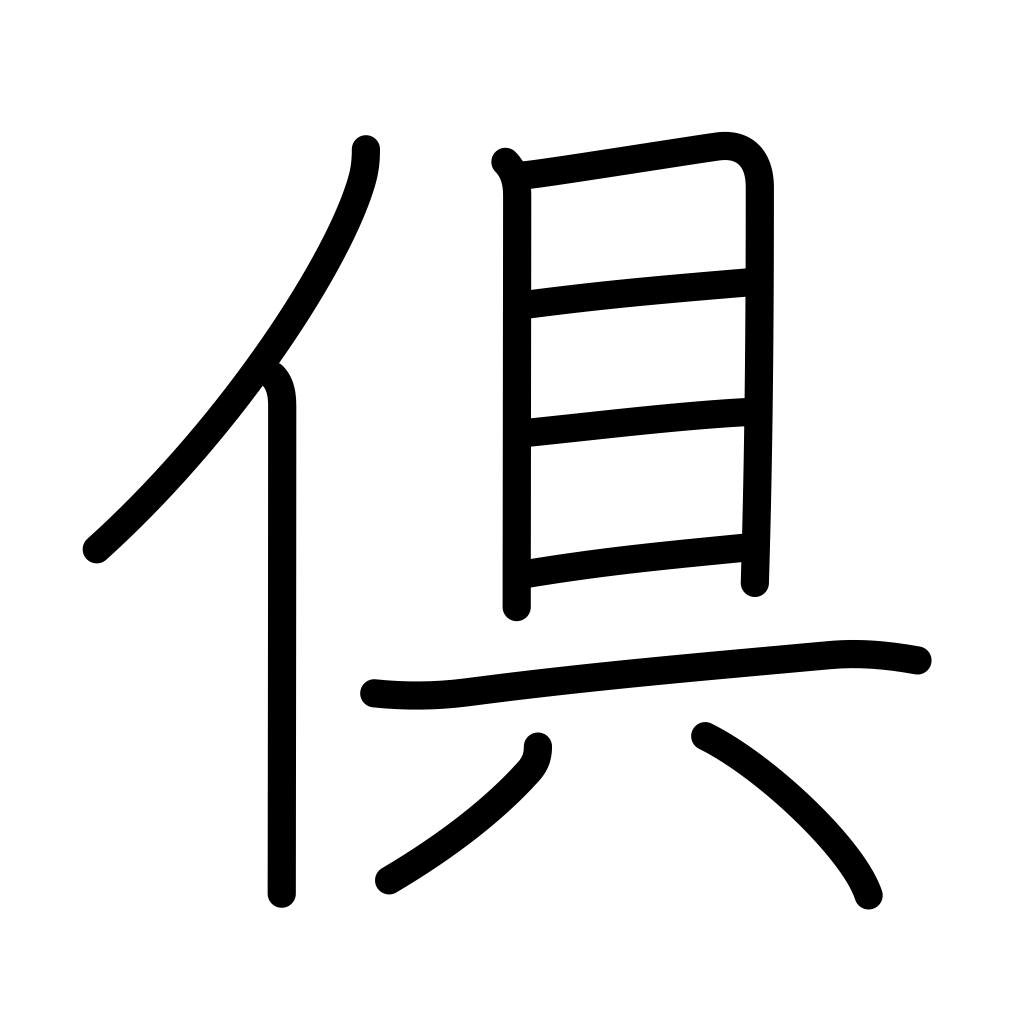
Meaning: both, together, alike